Field crop: maize
Growth stage: 2
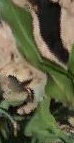
Species: maize